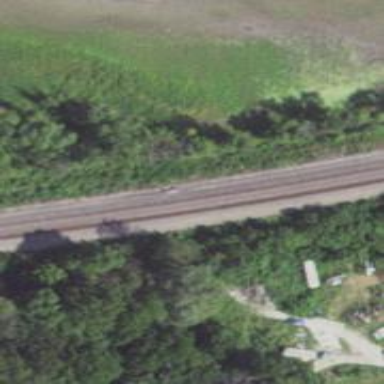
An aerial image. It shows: Railway track.